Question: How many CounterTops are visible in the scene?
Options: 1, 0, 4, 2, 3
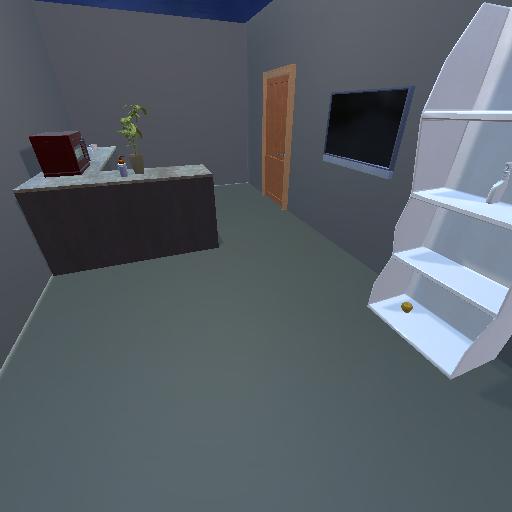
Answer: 1